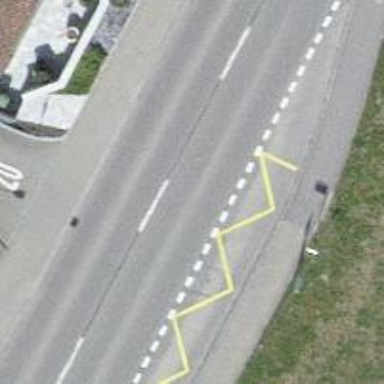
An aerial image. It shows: Bus stop with designated stop position for public transport.